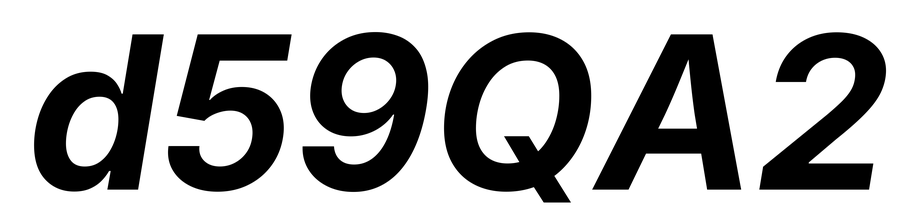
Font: Inter-Italic_Bold_Italic